二年级 · 算术
看图列式计算。

$\square \times \square=\square$

$\square \div \square=\square$

$\square \div \square=\square$
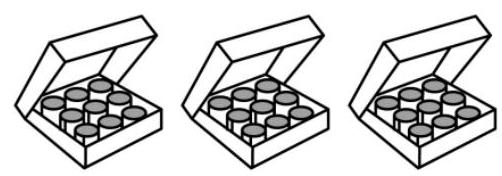
答案: $9 \times 3=27$

$27 \div 9=3$

$27 \div 3=9$